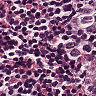
Metastatic tissue present: no